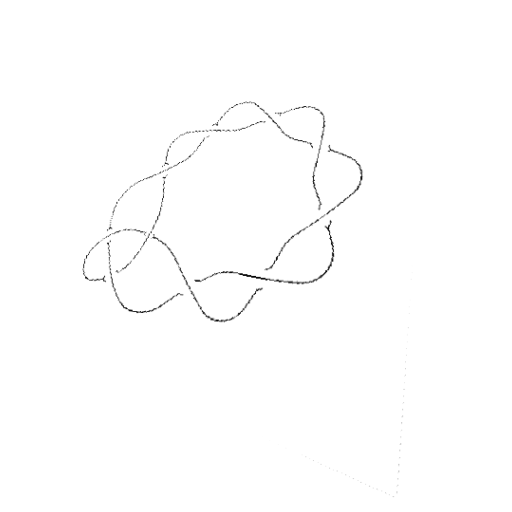
Crossing number: 10